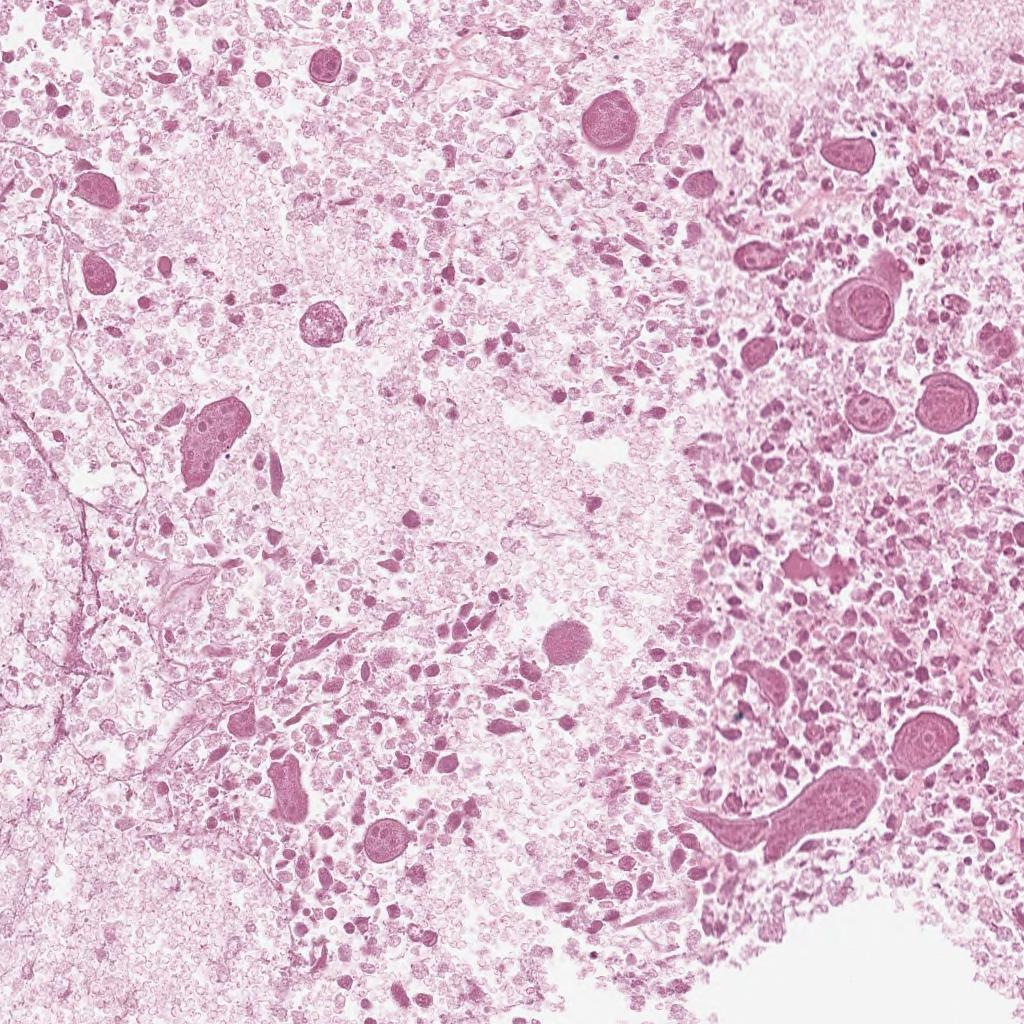
Label: Non-Viable-Tumor